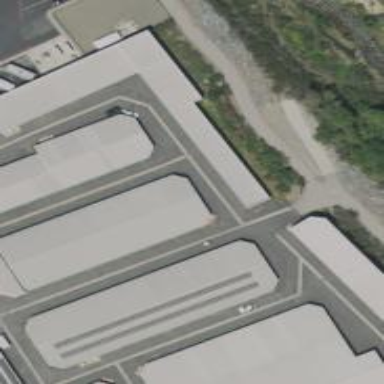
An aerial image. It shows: Storage rental shop located in building.